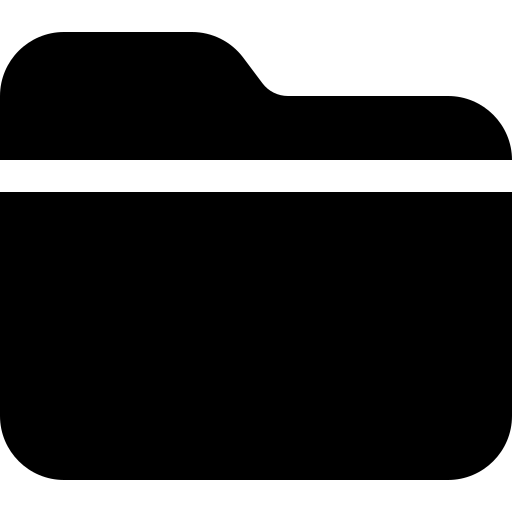
Tags: icon, FontAwesome, fa-icon, solid, folder, closed